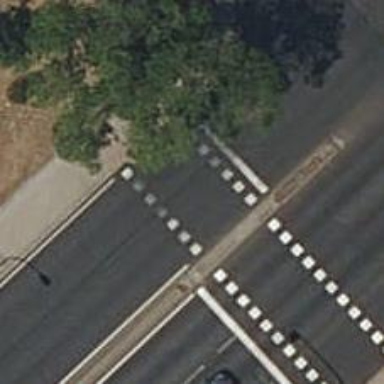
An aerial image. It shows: Road crossing with traffic signals.